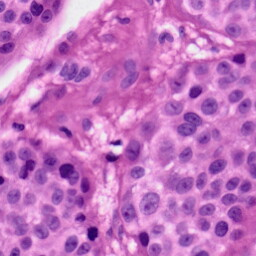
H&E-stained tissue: Skin